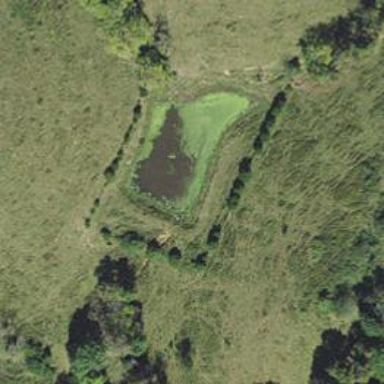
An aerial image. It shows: Pond with natural water.